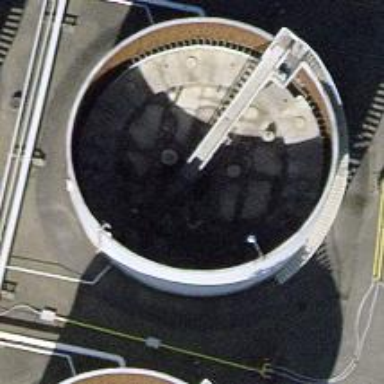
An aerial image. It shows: Industrial building with storage tank.